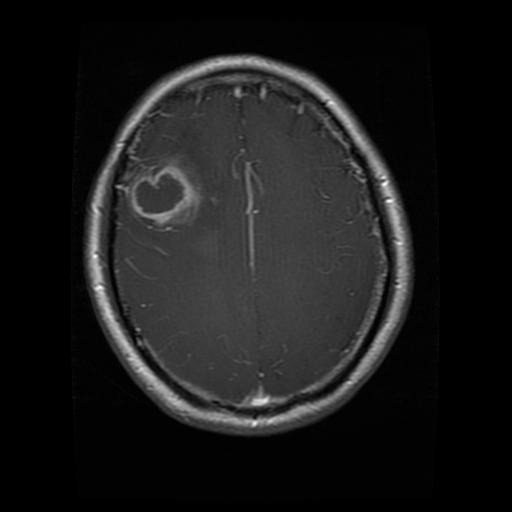
Label: glioma